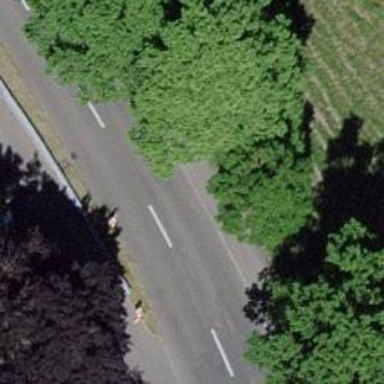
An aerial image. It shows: Residential road with asphalt surface and separate sidewalk.